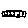
Label: line